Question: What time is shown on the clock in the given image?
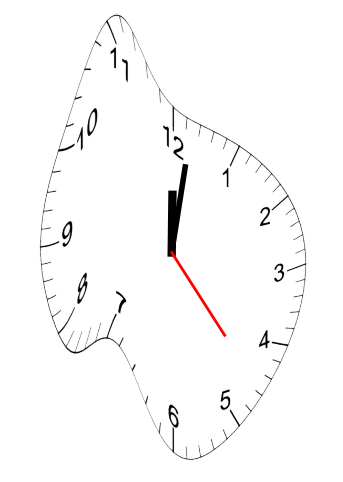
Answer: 12:01:23